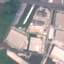
Label: Industrial